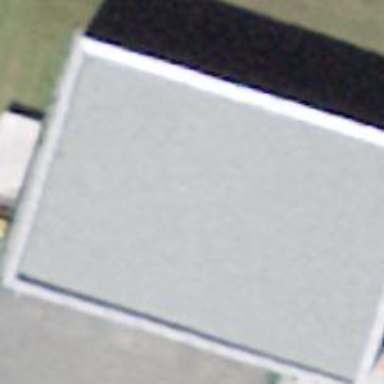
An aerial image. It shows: Car repair shop.